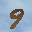
Label: 9